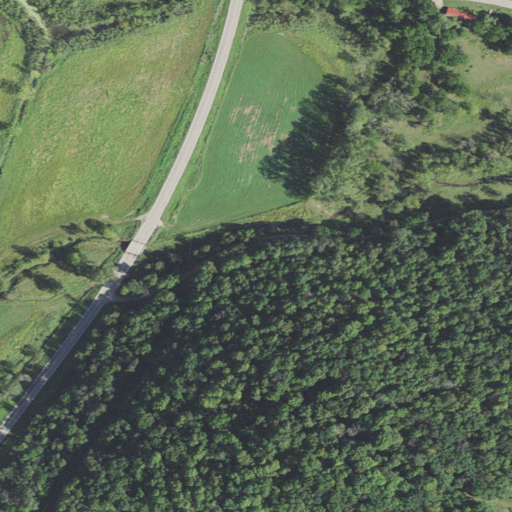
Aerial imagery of valley in Wisconsin named North Star Hollow containing deciduous forest, grassland, pasture, herbaceous wetlands, low intensity development, evergreen forest, open development, mixed forest, medium intensity development, and woody wetlands